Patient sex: F
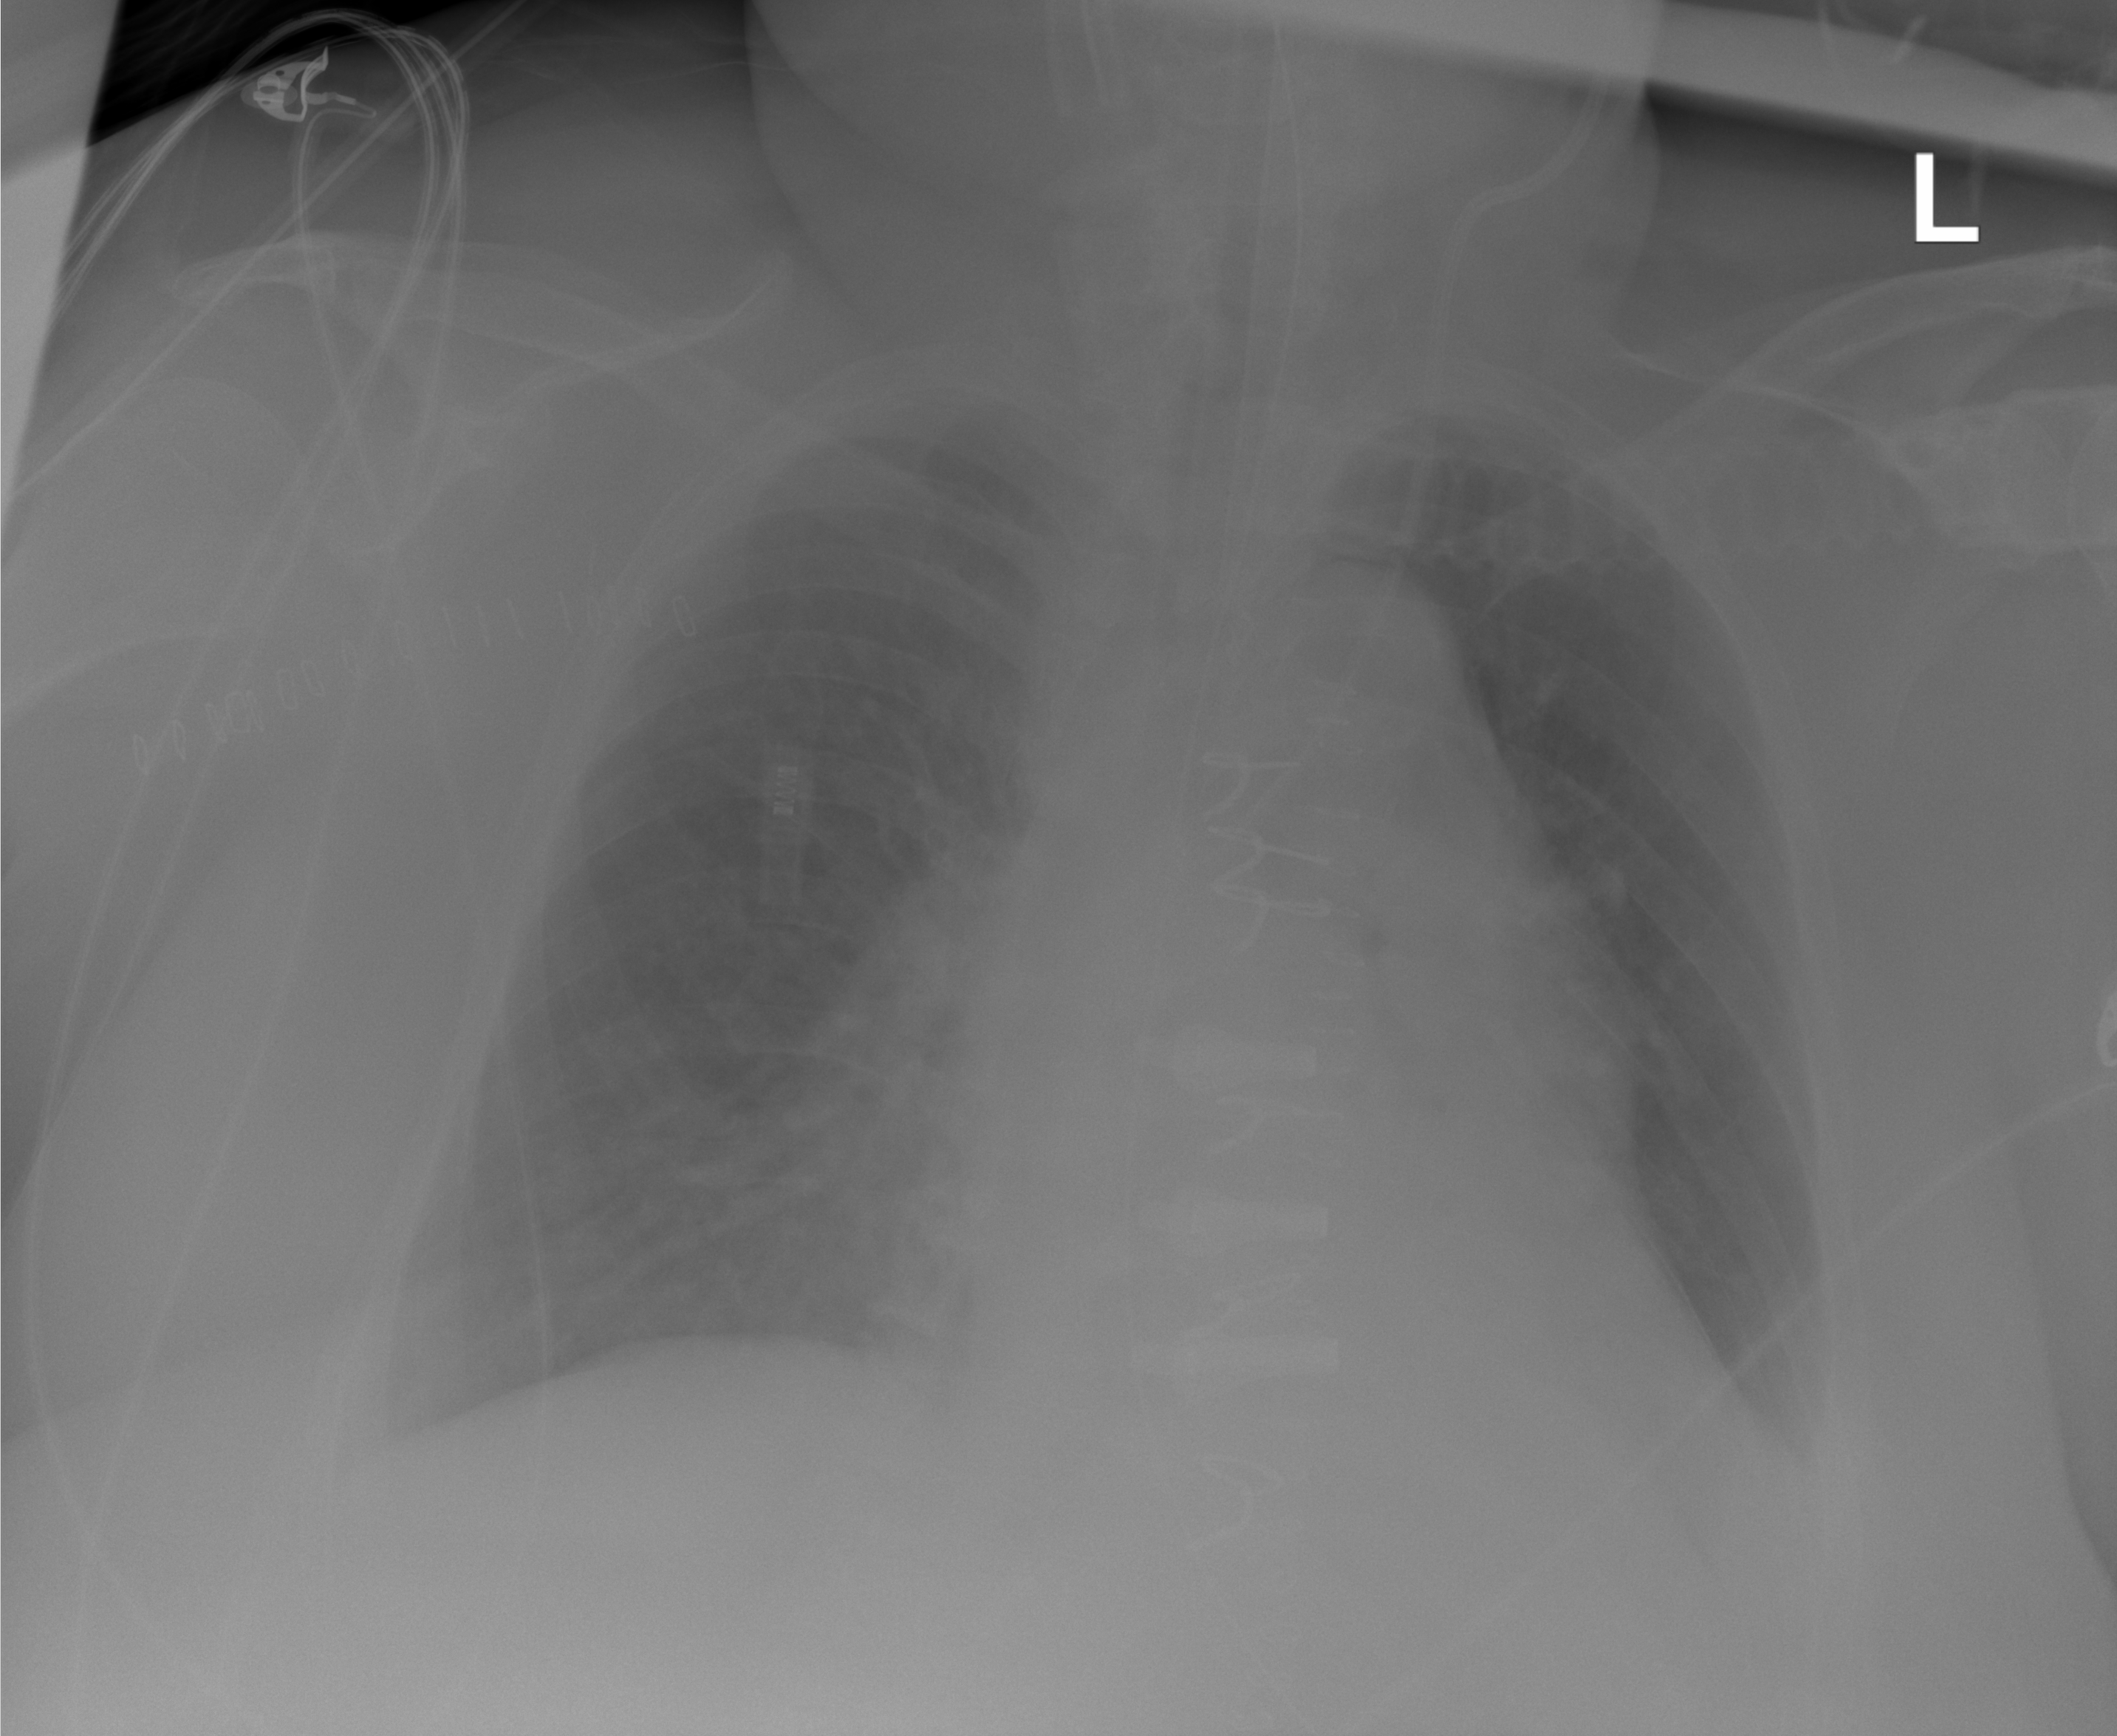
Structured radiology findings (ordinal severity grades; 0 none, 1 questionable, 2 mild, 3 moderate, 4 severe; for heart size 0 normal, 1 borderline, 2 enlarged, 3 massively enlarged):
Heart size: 2
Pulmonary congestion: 2
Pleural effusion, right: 0
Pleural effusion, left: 2
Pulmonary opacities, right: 2
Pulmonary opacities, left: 0
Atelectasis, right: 2
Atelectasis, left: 2